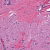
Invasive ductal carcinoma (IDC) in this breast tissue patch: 0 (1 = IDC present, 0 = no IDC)